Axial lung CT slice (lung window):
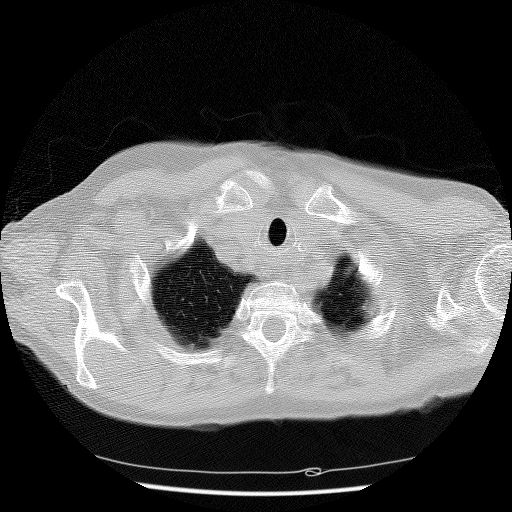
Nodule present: no